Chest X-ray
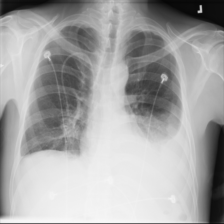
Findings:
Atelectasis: negative
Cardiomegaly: negative
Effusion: positive
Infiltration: negative
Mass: negative
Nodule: negative
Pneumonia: negative
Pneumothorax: negative
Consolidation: negative
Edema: negative
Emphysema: negative
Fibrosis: negative
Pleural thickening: negative
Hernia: negative